Field crop: maize
Growth stage: 2
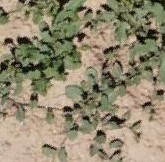
Species: convolvulus